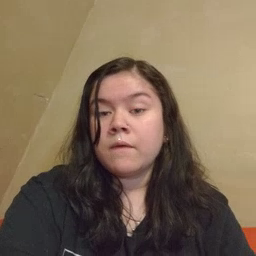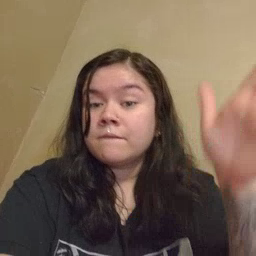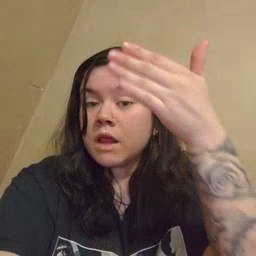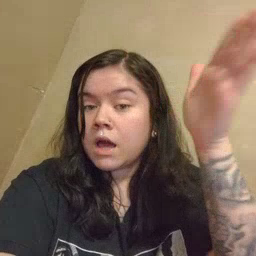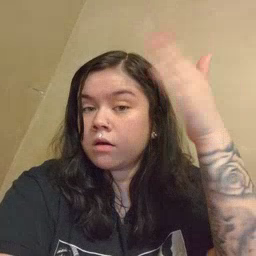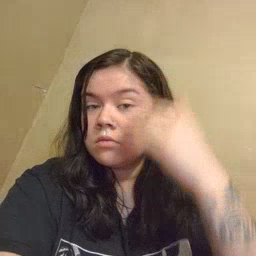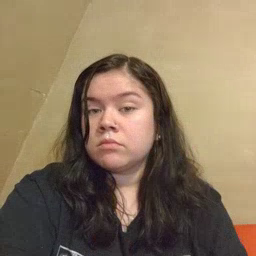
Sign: flag